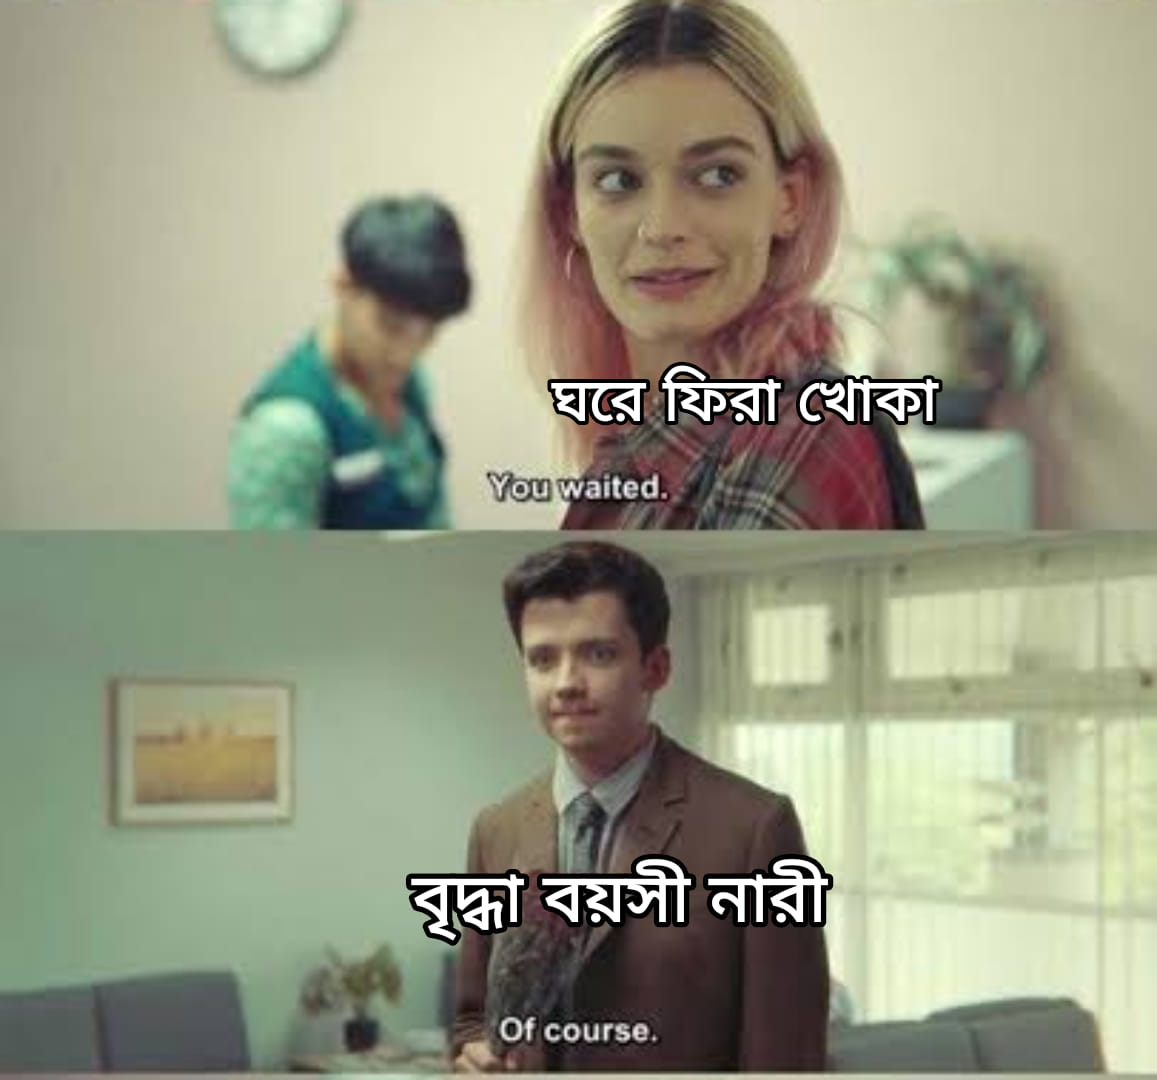
Caption: ঘরে ফিরা খোকা    You waited    বৃদ্ধা বয়সী নারী       Of course.
Label: non-hate